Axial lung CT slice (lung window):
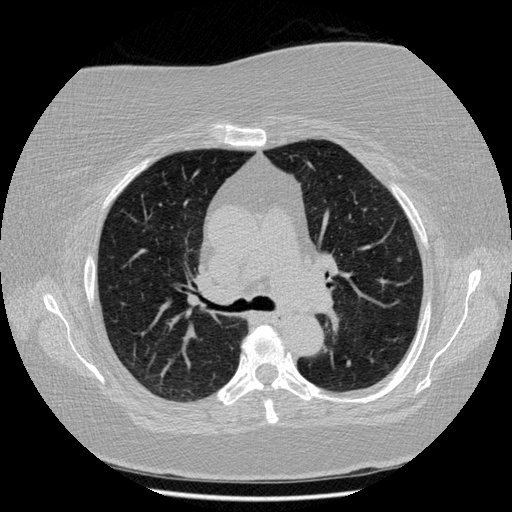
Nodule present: yes
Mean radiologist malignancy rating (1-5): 2.667